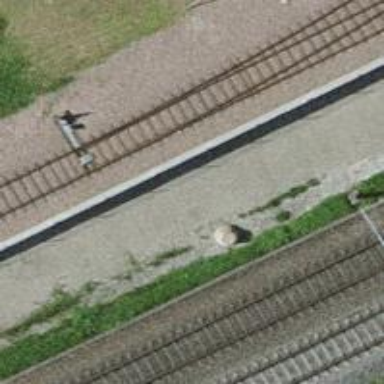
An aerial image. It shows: Single-track spur railway line.